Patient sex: M
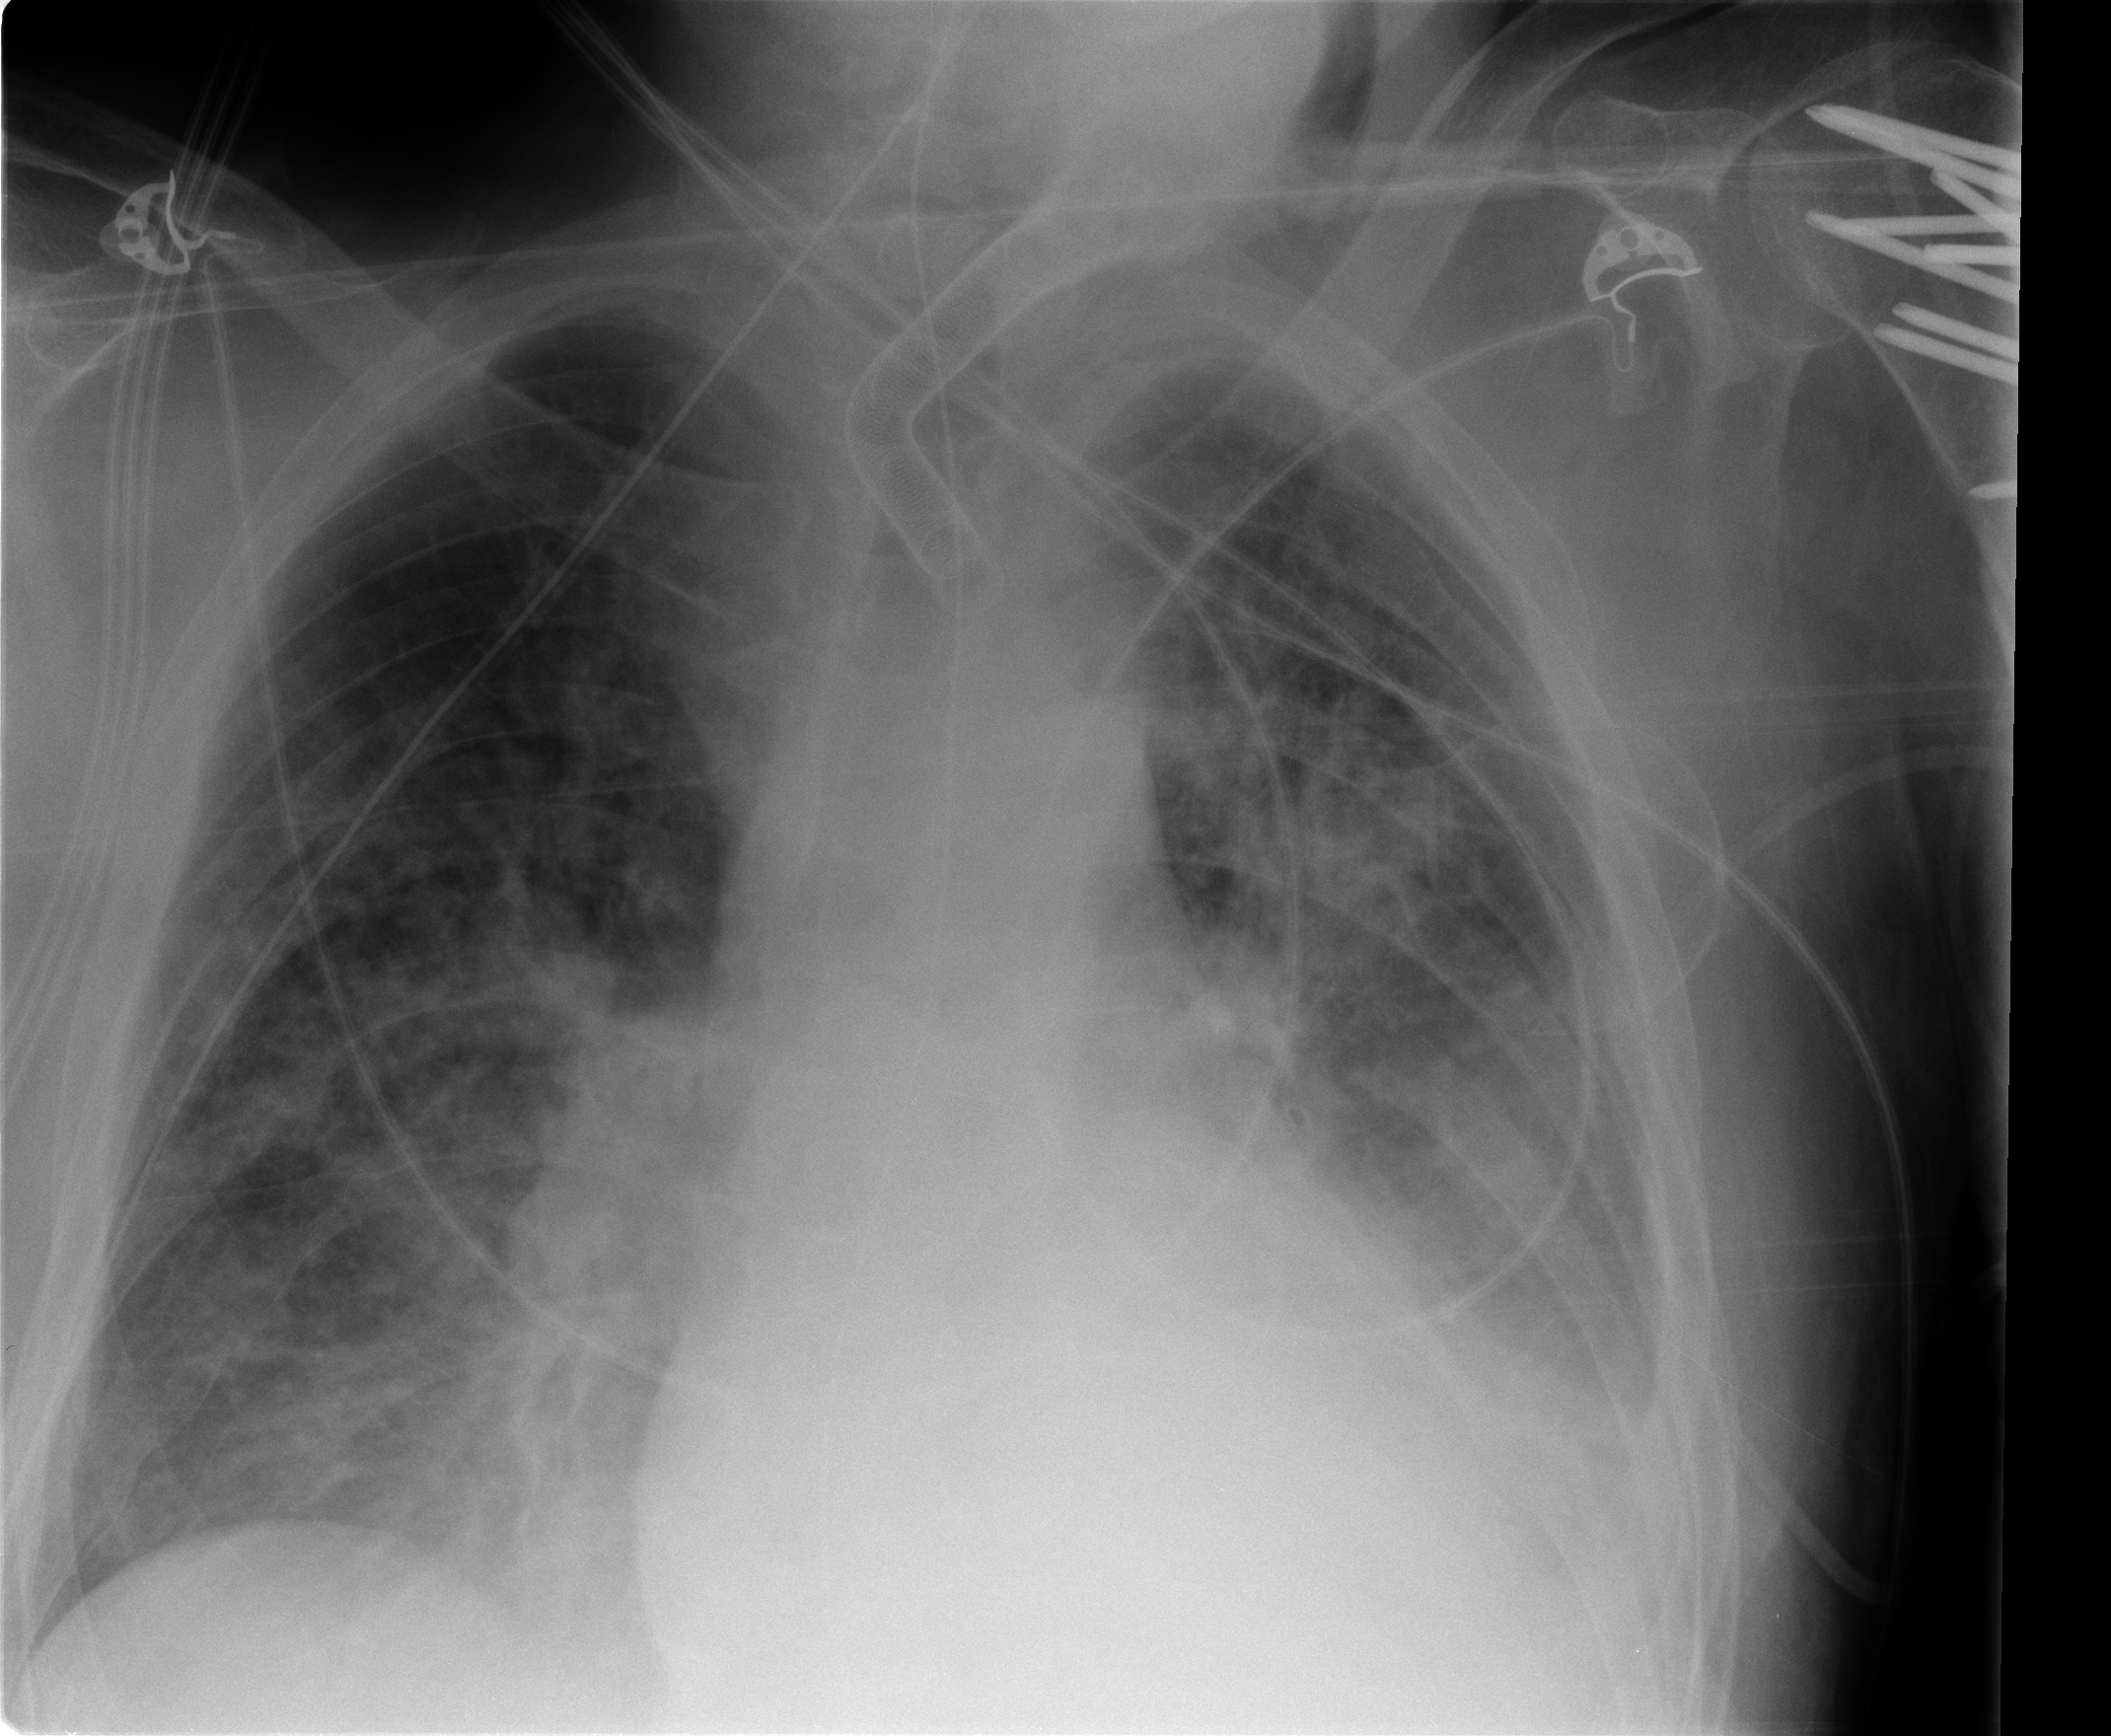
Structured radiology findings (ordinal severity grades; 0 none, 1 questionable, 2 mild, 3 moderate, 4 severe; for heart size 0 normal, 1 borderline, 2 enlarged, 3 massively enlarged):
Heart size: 2
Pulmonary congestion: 2
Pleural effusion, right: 1
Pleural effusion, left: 2
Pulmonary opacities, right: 2
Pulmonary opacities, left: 3
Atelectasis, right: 3
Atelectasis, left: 3